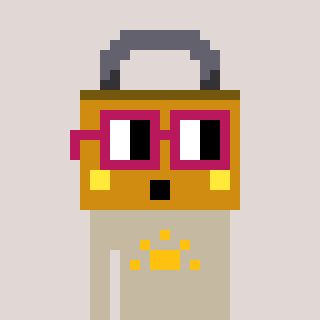
a pixel art character with square dark red glasses, a lock-shaped head and a bege-colored body on a warm background